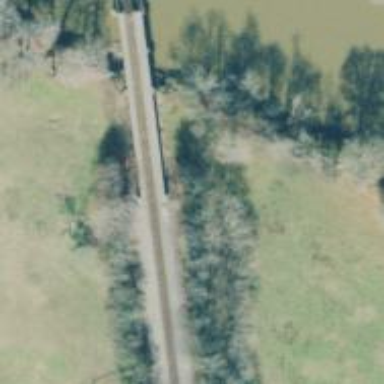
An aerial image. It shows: Bridge over railway line.